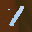
Label: 1